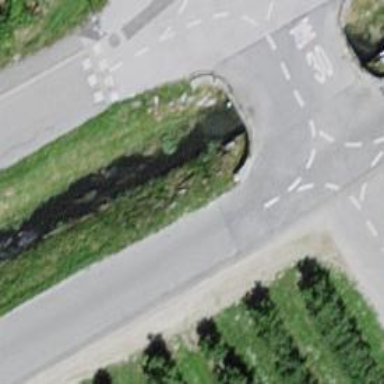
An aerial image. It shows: Tunnel with drain waterway.